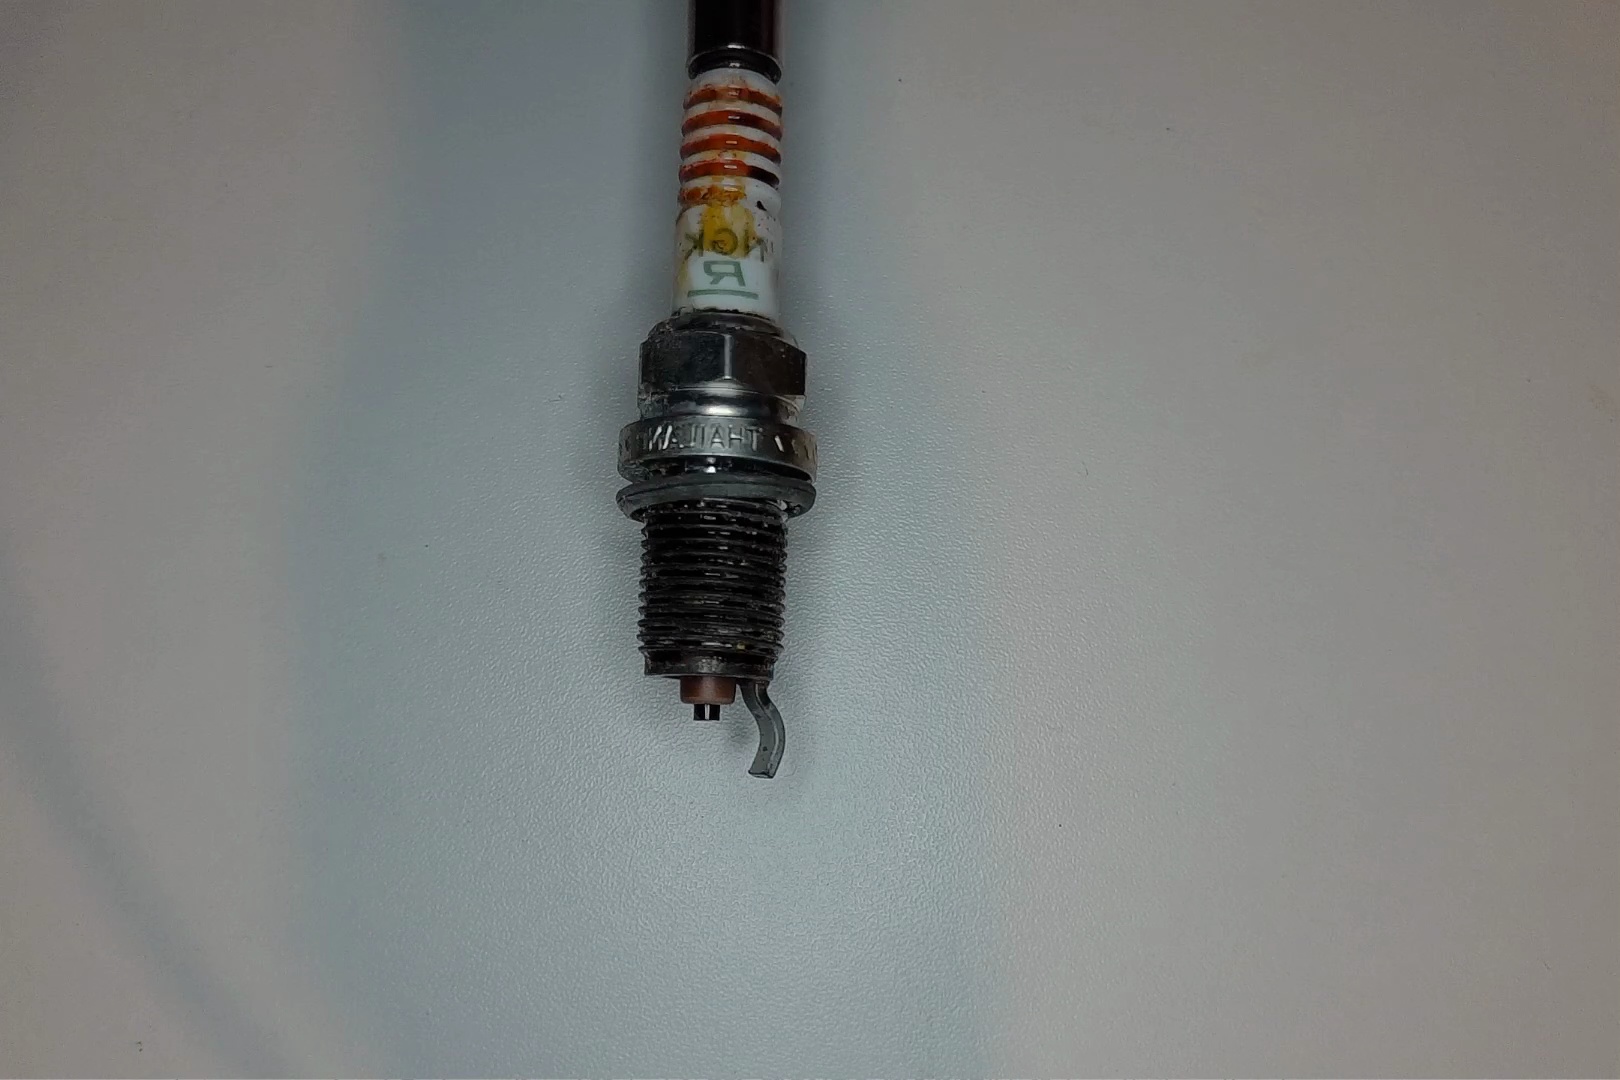
Label: anomaly